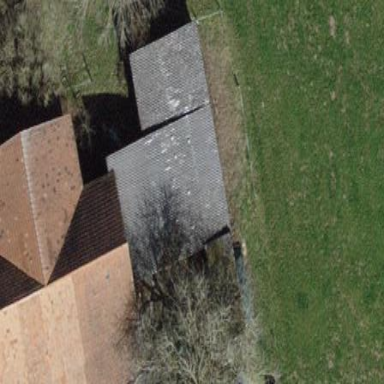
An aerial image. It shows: Farm auxiliary building.